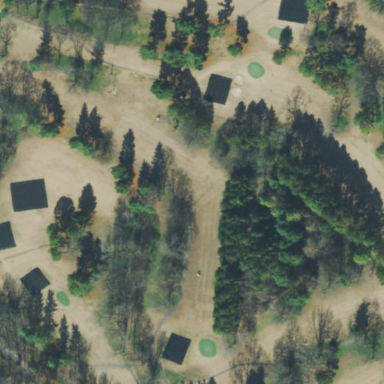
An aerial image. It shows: Golf course.